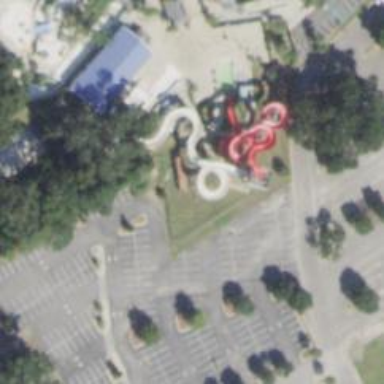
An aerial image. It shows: Water slide attraction.